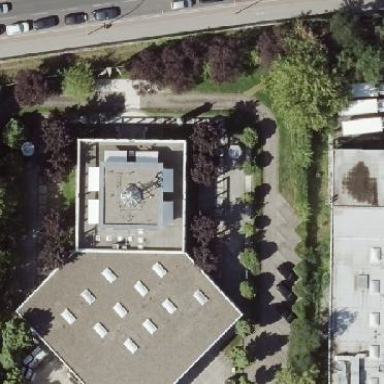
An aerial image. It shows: Commercial building.